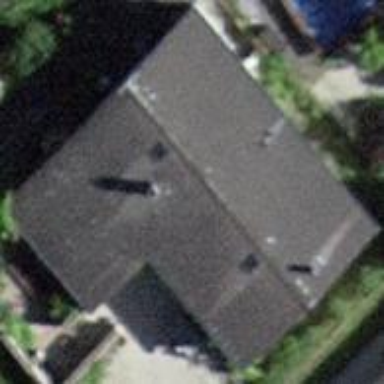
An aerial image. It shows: Residential building.